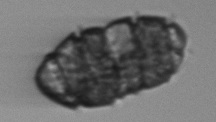
Label: Margalefidinium